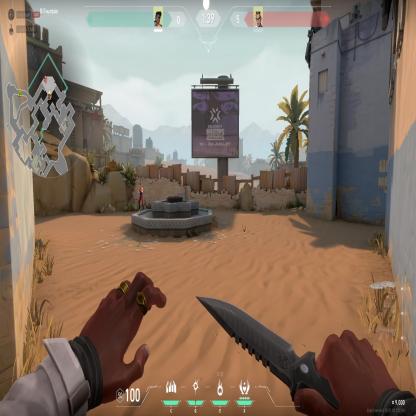
Label: enemy